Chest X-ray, PA view. Patient: 72 years old, sex M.
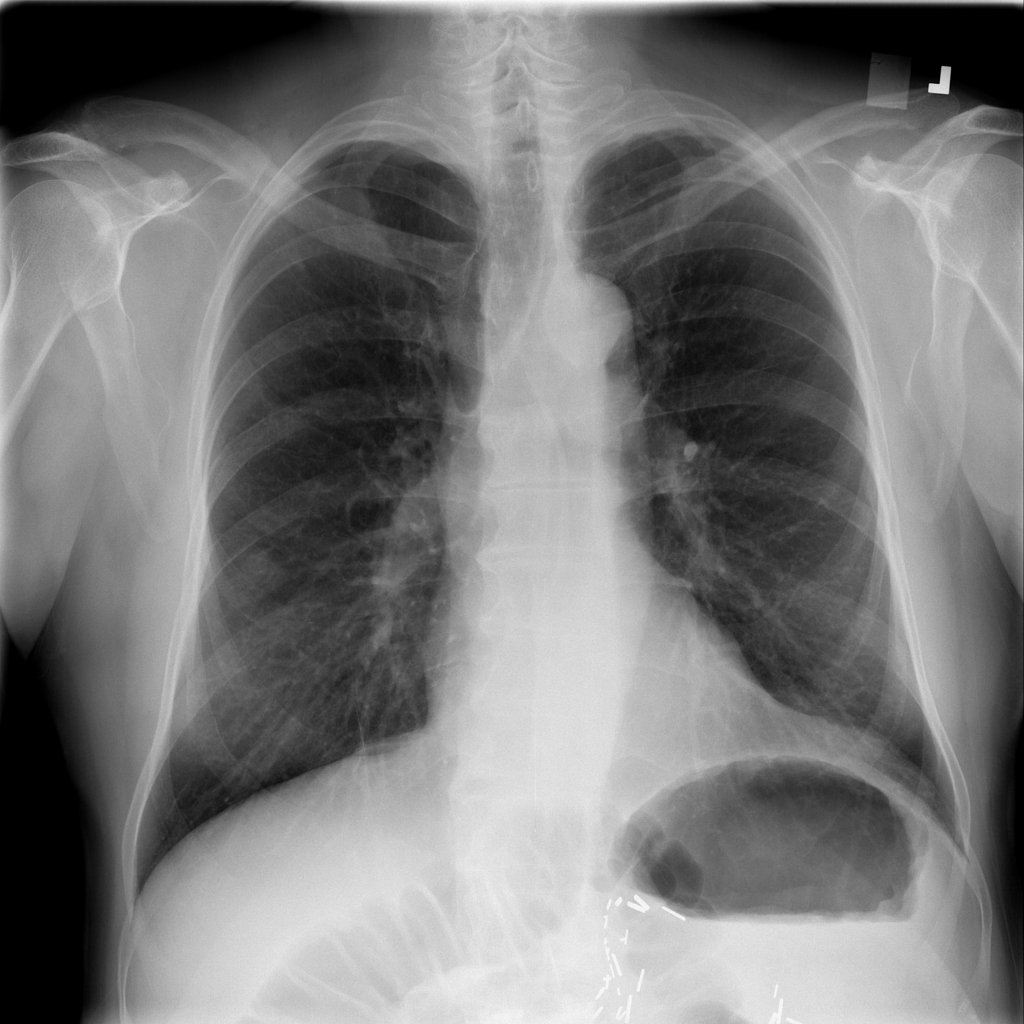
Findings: Nodule